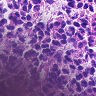
Metastatic tissue present: no